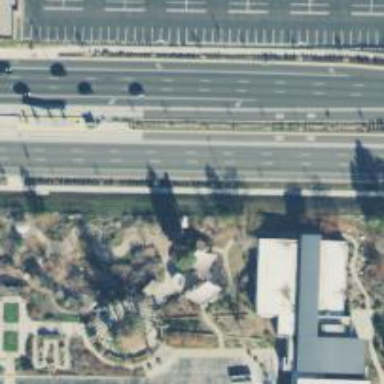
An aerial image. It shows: Busway road.